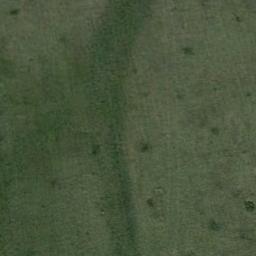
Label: meadow